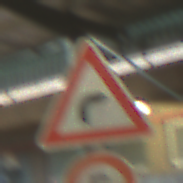
Verkehrszeichen: KurveRechts
Zusatzzeichen unten: Geschwindigkeit5
Umgebung: Roofed, Special
Tageszeit: MorningAfternoon
Wetter: NotSpecified
Licht: Artificial
Jahreszeit: NotSpecified
Kontrast: MediumContrast